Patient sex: F
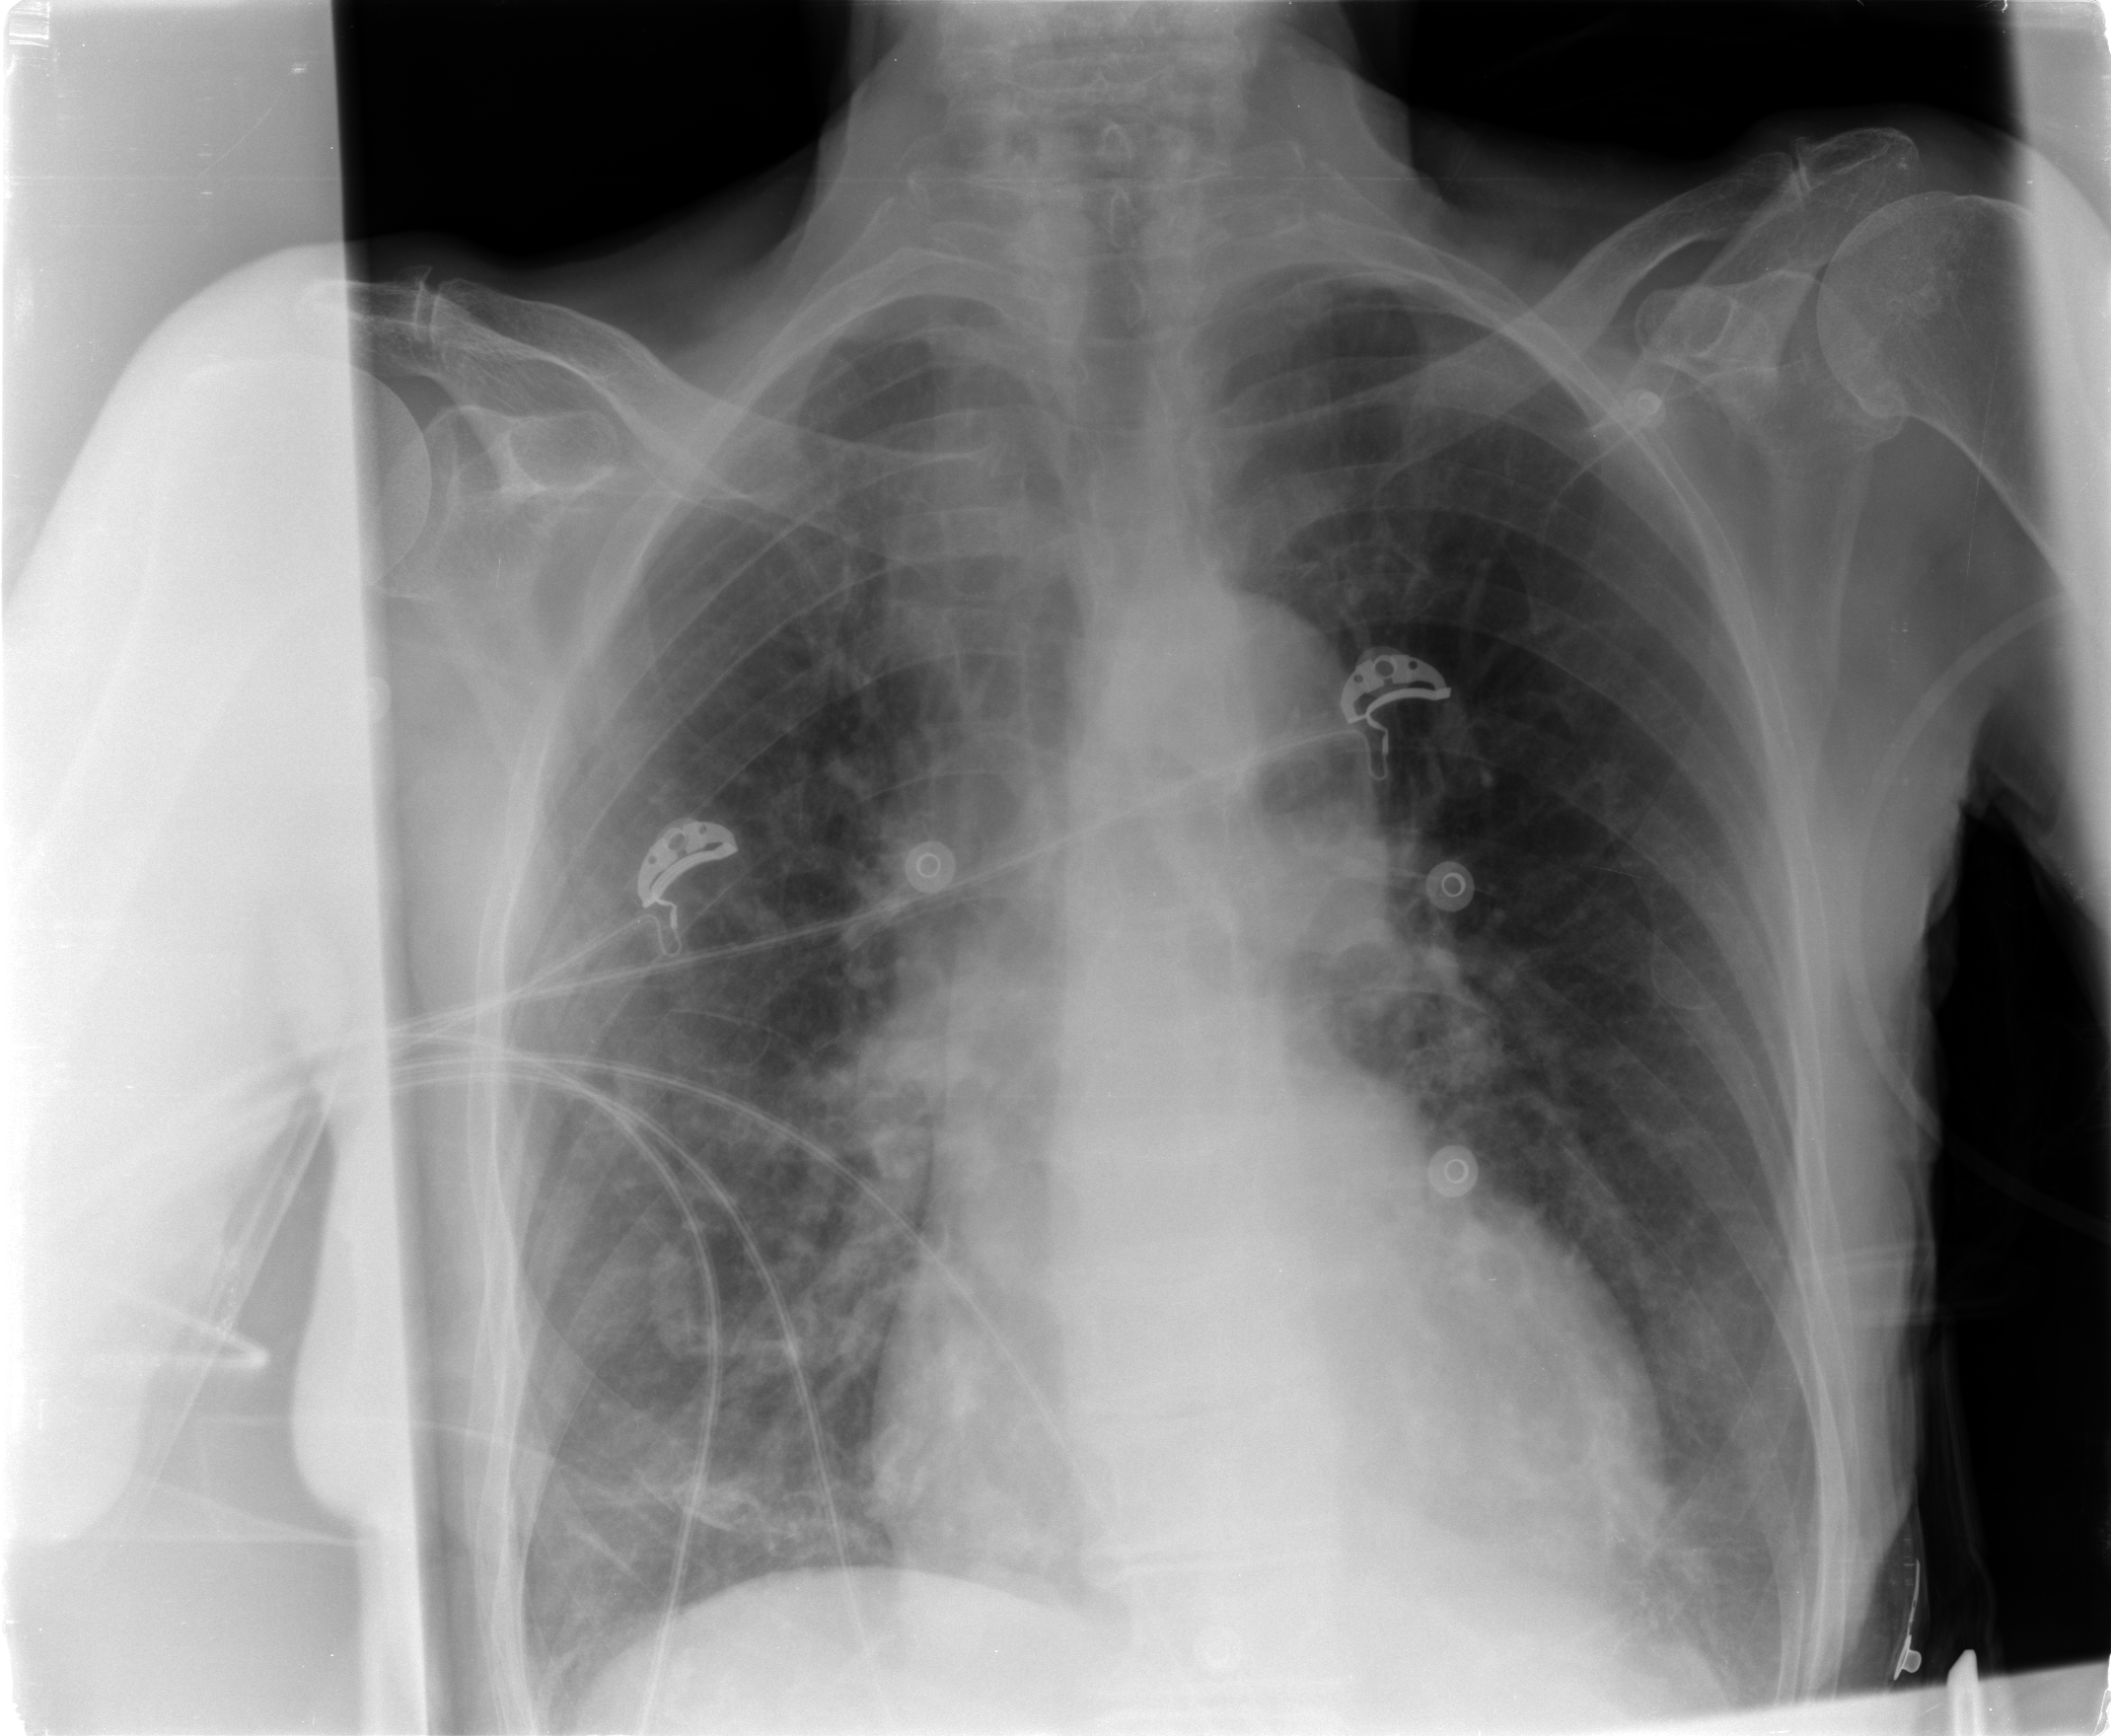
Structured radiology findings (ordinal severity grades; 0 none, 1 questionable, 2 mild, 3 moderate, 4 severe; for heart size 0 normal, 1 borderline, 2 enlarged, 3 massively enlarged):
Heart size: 2
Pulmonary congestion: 3
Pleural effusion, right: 0
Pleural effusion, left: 0
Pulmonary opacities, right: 3
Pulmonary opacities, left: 2
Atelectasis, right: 1
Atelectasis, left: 1